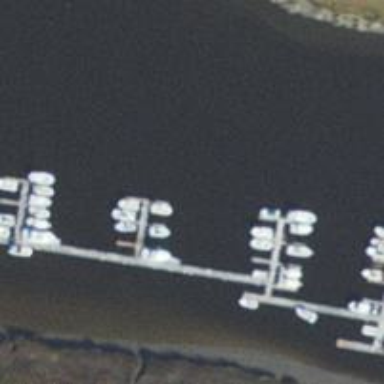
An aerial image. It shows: Pier with mooring facilities.